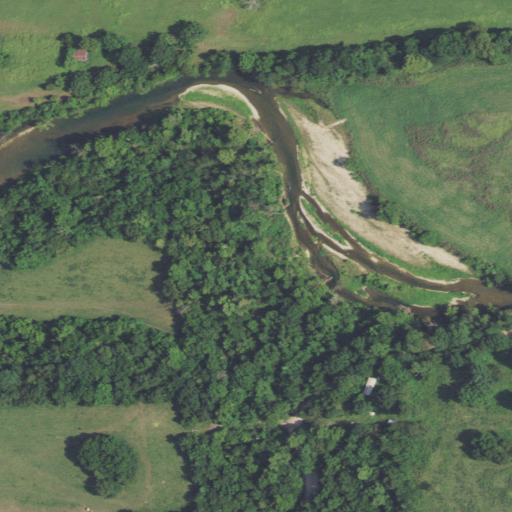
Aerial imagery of valley in Oklahoma named Beamer Hollow containing pasture, deciduous forest, open development, and open water